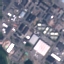
Land use / land cover class: Industrial